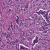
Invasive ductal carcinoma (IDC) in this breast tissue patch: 1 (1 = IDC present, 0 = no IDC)